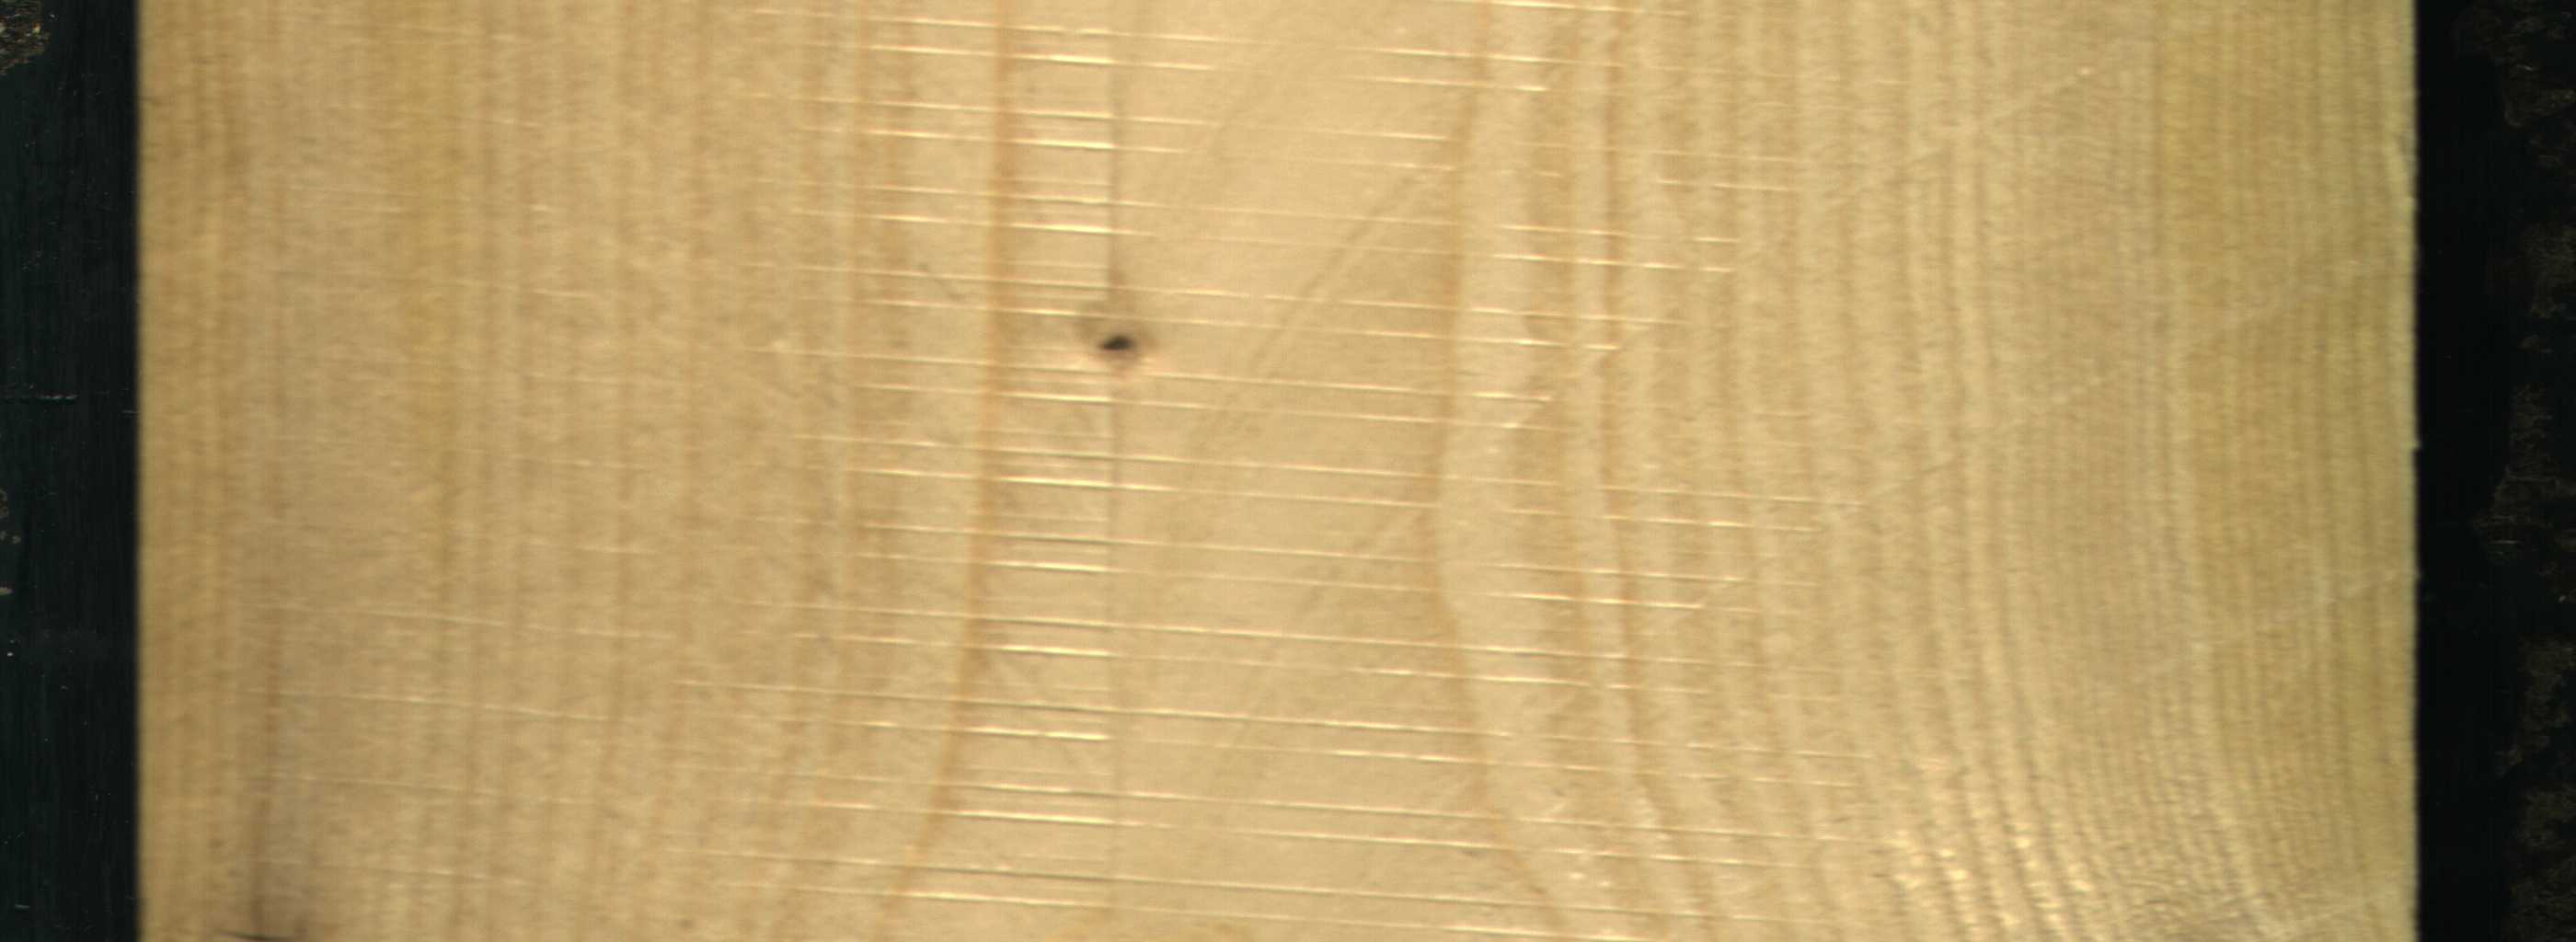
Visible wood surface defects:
Live_Knot
Live_Knot